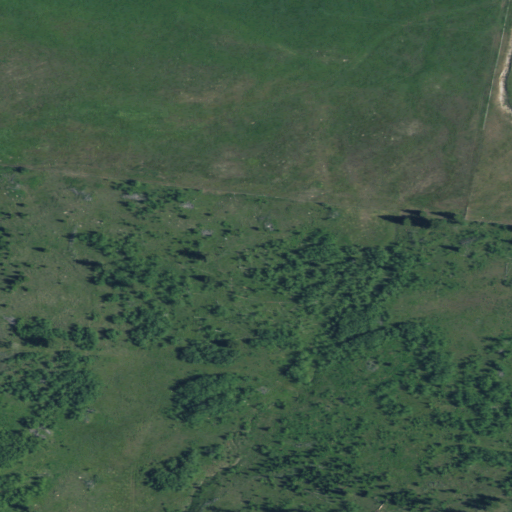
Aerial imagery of valley in Wyoming named Oliver Gulch containing shrub, woody wetlands, mixed forest, and herbaceous wetlands